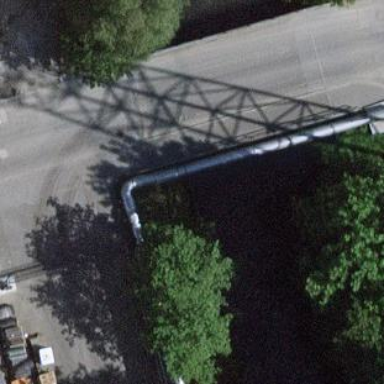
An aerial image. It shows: Bridge that is man-made.